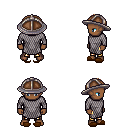
a pixel art fantasy rpg character, male body template, human, dark skin, chain mail, gold greaves, light blonde long mohawk hairstyle, chain helm, brown slippers, four views (front, back, left, right), 2x2 character sprite sheet, small pixel art, hard edges, no anti-aliasing